Question: I drew several featrues(OpenLayers.Feature.Vector) on the layer,rendering as follows:

The question is how to bring the feature marker "H" to the front when it is clicked.
I used 'drawFeature()' method to redraw it ,but it remained the way it was.
Does anyone know why? Thanks a lot!
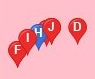
Answer: how about if you use "hover" to bring that to the front? like this:
'''
http://openlayers.org/dev/examples/highlight-feature.html
'''
if you draw two overlapping polygons with:
'''
http://openlayers.org/dev/examples/select-feature.html
'''
you will see that hover would work for you.